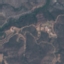
Land use / land cover: HerbaceousVegetation